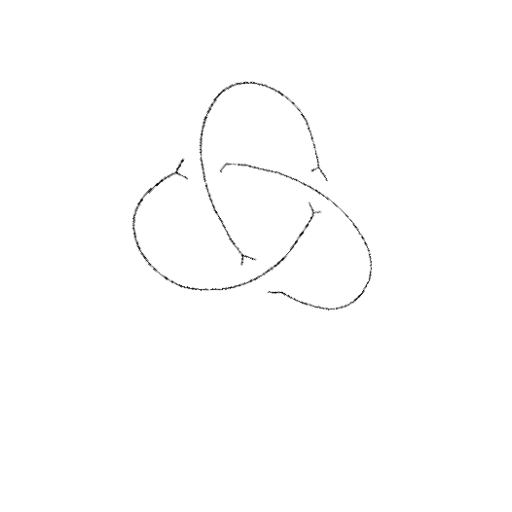
Crossing number: 3